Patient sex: M
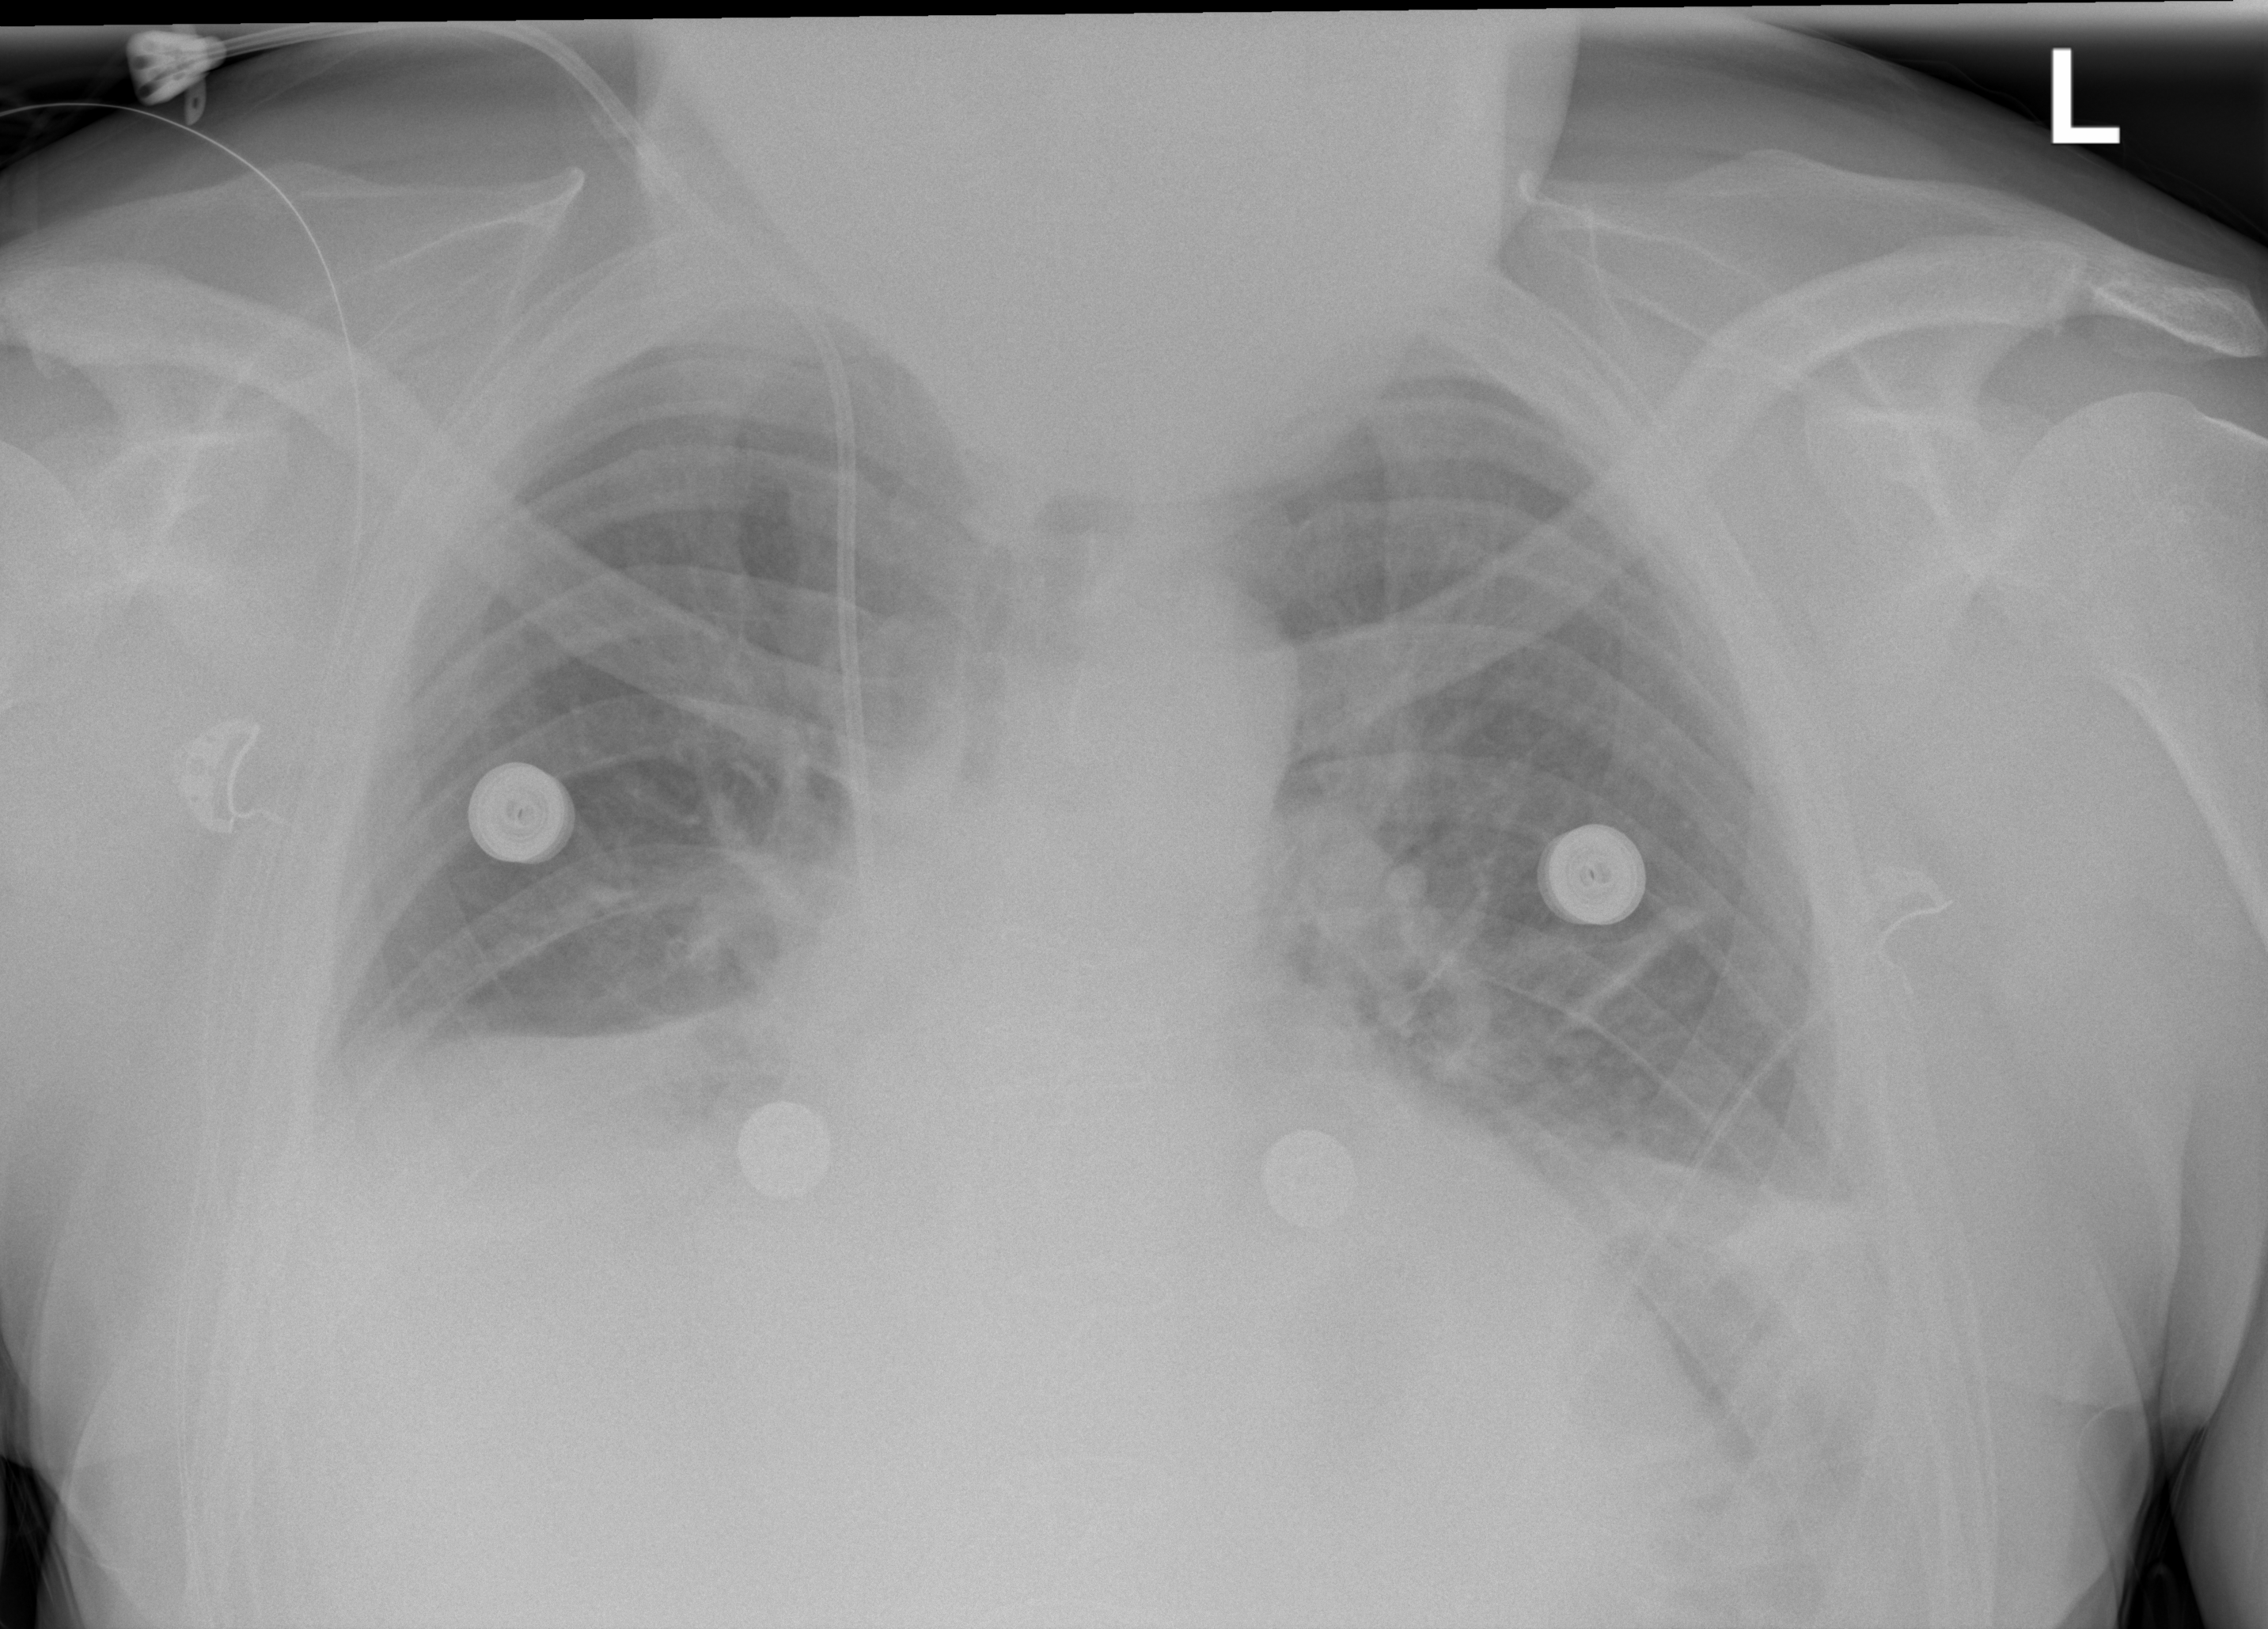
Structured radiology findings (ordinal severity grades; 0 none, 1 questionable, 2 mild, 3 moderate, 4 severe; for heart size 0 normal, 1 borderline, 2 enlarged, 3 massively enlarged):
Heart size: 2
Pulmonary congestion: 2
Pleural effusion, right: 3
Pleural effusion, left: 2
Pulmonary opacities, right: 1
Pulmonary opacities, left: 2
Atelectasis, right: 2
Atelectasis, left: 2